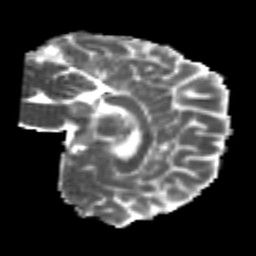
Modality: MD
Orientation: sagittal
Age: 22
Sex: female
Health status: healthy
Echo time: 0.074 s